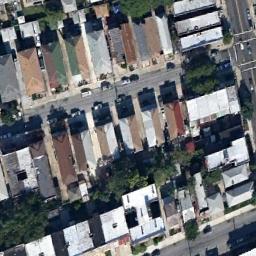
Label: dense_residential